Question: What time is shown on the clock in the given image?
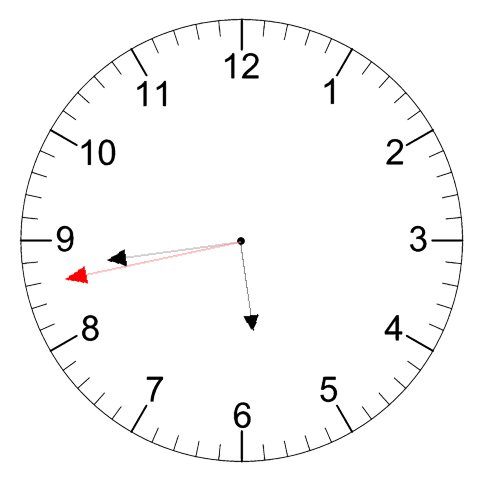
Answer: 05:43:43